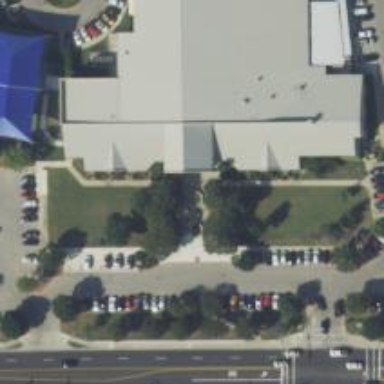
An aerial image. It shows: Building used as fitness center.